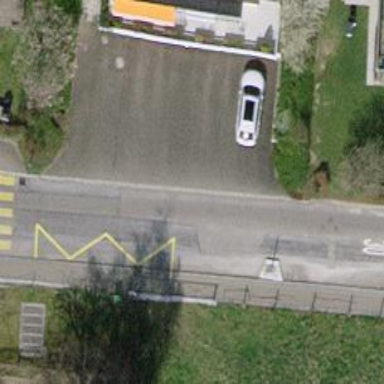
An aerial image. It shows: Public transport stop position.